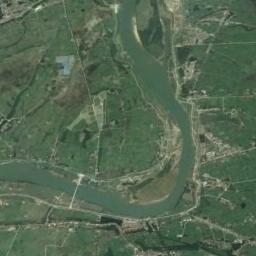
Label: river